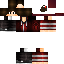
A male human skin with medium skin, wearing brown long hair dressed in a red hoodie and red pants, featuring a closed mouth.